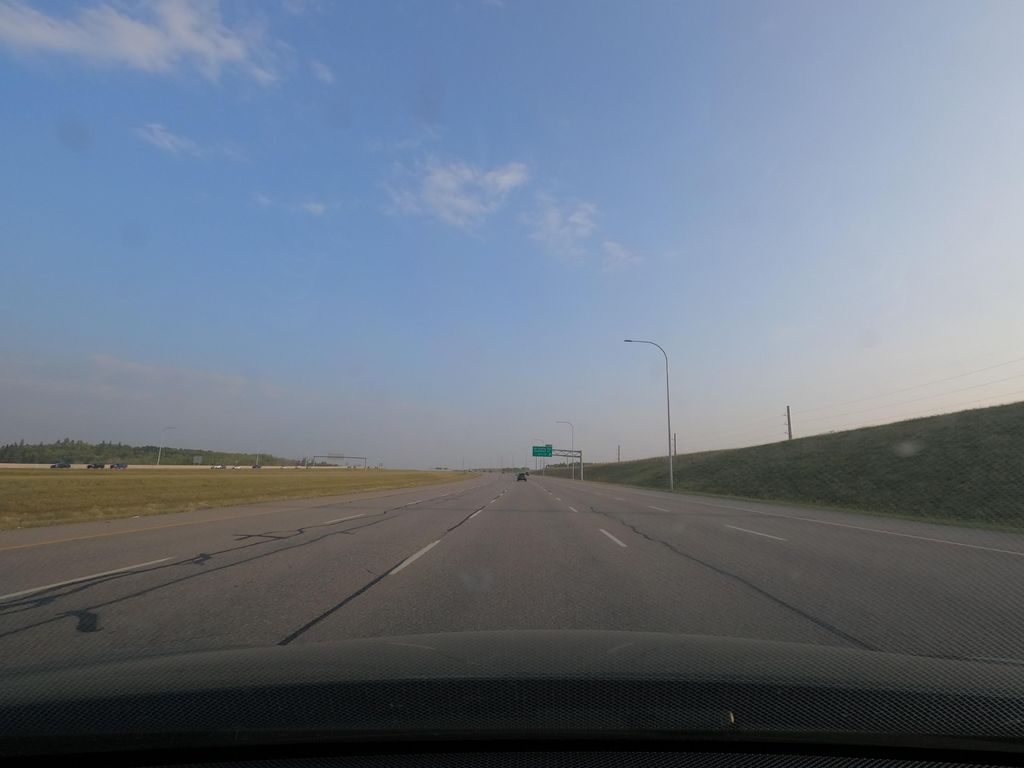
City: calgary